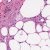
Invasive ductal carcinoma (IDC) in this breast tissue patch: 0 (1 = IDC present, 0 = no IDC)